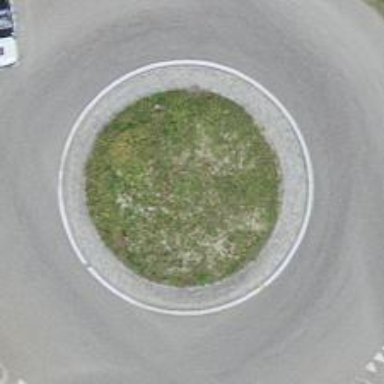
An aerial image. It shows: Secondary road with asphalt surface leading to roundabout.